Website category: sports
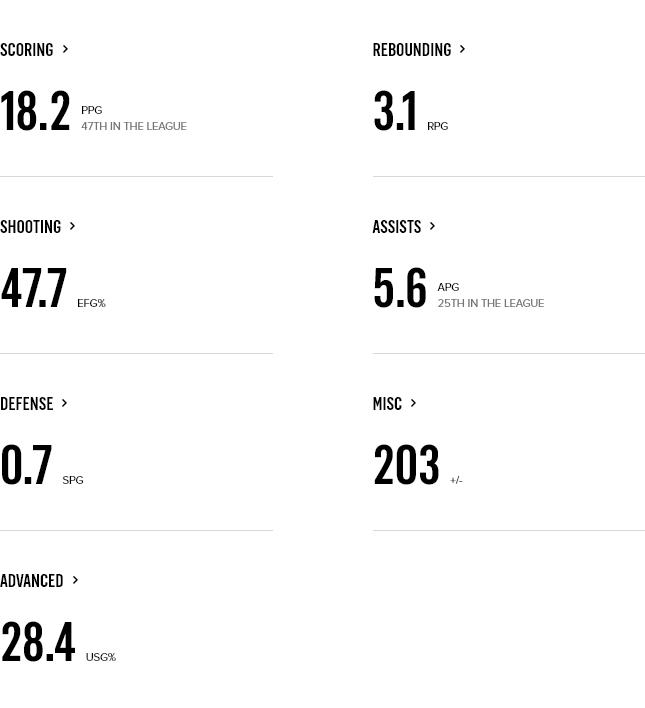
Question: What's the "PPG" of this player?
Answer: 18.2

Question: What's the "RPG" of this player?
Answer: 3.1

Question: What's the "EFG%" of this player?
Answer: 47.7

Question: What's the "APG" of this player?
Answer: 5.6

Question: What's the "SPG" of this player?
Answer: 0.7

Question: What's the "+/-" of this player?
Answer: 203

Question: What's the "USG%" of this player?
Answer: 28.4

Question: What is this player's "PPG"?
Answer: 18.2

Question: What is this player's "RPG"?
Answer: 3.1

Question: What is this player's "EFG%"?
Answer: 47.7

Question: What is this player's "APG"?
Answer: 5.6

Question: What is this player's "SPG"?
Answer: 0.7

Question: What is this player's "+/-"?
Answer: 203

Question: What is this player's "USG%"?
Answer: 28.4

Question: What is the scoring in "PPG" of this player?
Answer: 18.2

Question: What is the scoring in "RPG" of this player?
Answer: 3.1

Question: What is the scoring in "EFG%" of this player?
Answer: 47.7

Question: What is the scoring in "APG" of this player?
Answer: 5.6

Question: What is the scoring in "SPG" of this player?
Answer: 0.7

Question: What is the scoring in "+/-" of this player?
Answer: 203

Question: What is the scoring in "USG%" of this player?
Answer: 28.4

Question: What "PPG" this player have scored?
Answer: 18.2

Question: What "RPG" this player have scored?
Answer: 3.1

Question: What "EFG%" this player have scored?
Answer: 47.7

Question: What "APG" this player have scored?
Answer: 5.6

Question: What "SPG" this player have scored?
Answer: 0.7

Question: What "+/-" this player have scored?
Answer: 203

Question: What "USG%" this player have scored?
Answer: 28.4

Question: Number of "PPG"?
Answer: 18.2

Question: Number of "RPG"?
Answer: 3.1

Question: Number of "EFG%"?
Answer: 47.7

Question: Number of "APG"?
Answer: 5.6

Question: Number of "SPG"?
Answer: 0.7

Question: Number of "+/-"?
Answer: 203

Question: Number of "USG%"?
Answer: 28.4

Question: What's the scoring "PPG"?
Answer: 18.2

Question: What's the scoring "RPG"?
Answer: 3.1

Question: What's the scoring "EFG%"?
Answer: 47.7

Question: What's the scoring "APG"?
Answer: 5.6

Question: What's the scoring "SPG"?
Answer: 0.7

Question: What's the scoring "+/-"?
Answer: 203

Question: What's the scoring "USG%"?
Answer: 28.4